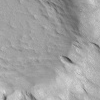
Atmospheric dust classification: not_dusty